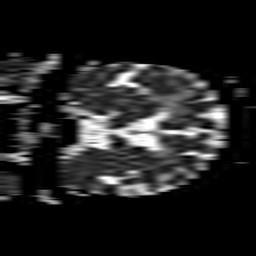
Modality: ADC
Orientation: coronal
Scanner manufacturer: philips
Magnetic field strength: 1.5 T
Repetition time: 3.395 s
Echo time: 0.06922 s